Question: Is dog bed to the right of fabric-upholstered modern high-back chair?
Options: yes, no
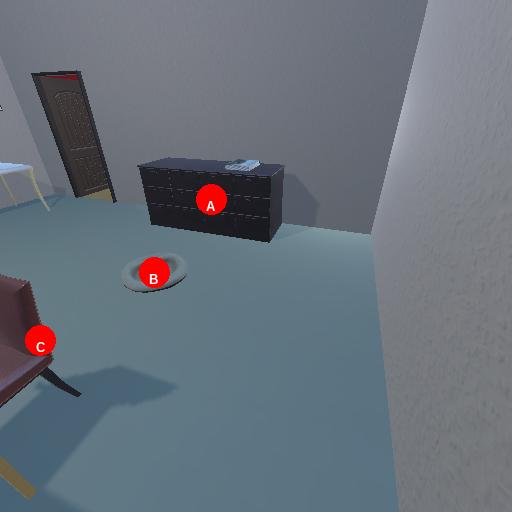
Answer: yes